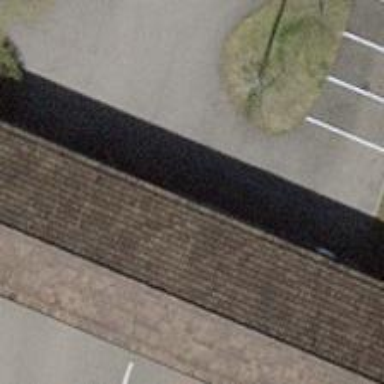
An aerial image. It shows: View of roof of building.